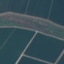
Label: River